Question: I have a table that contains 250 million records recording people who live in the US and their sate, county and settlement. A simplified version looks like:

I have put a combined index on surname, region, subregion and place. The following queries execute in exactly the same time:
'''
SELECT SQL_NO_CACHE surname, place, count(*) as cnt FROM 'ustest' group by place, surname;
SELECT SQL_NO_CACHE surname, region, count(*) as cnt FROM 'ustest' group by region, surname;
'''
I was under the impression that the first query would not use the index, as I thought that to use an index you had to query on all the columns from left to right.
Can anyone explain how MySQL uses indexes on multiple columns in such instances?
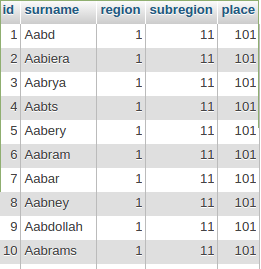
Answer: It's hard to tell the specifics of your queries' execution plans without seeing the 'EXPLAIN' output.
But two things jump out:
1. Both queries must take all rows in the table into account (you don't have a WHERE clause).
2. Both queries could be satisfied by scanning your compound index based on surname being the lead column of that index. Because you're counting items, it's necessary to do a tight, not loose, index scan. (You can read about those.)
So it's possible that they both have the same execution plan.